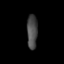
Tissue: lung
Cell type: Endothelial cells
Senescence score: 0.5411
Nuclear area (px): 354
Mean DAPI intensity: 73.153